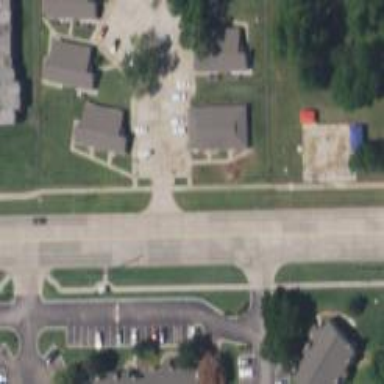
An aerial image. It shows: Tertiary road with separate sidewalks.